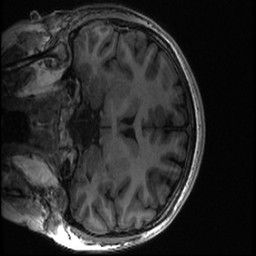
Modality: T1w
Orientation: coronal